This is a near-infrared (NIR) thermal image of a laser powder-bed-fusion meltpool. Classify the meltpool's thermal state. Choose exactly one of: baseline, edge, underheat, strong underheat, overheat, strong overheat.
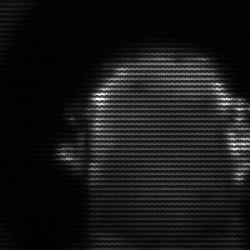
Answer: baseline